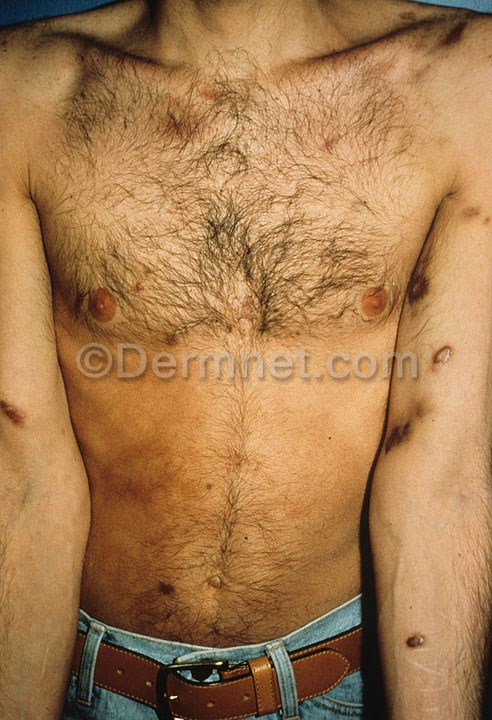
Disease: Herpes HPV and other STDs Photos